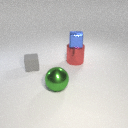
large red metal cylinder behind large green metal sphere